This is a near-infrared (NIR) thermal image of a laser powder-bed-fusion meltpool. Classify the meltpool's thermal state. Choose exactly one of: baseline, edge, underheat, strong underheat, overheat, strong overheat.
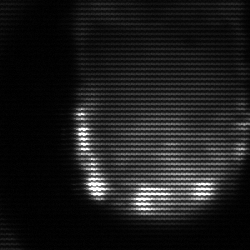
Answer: baseline